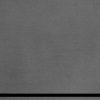
Label: dusty